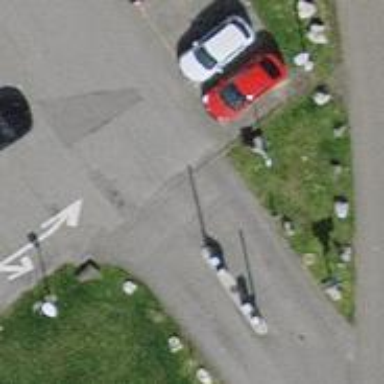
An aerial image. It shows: Lift gate barrier.